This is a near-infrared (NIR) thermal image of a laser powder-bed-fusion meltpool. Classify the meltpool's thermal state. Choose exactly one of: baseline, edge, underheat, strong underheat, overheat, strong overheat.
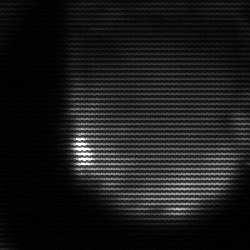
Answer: edge